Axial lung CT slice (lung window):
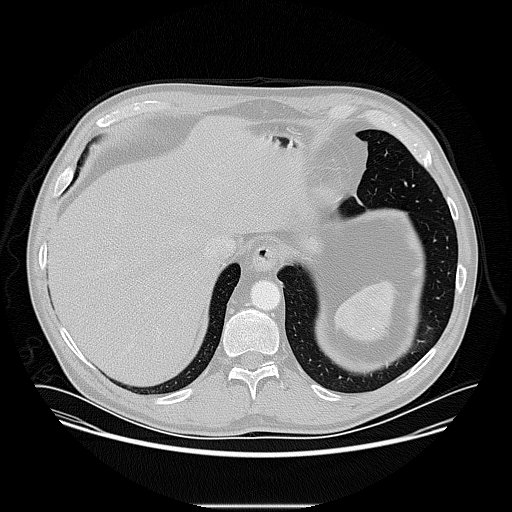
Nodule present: no